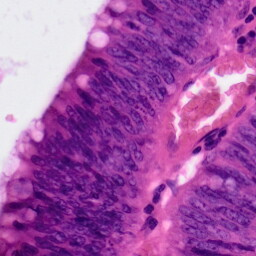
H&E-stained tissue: Colon